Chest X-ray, PA view. Patient: 63 years old, sex M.
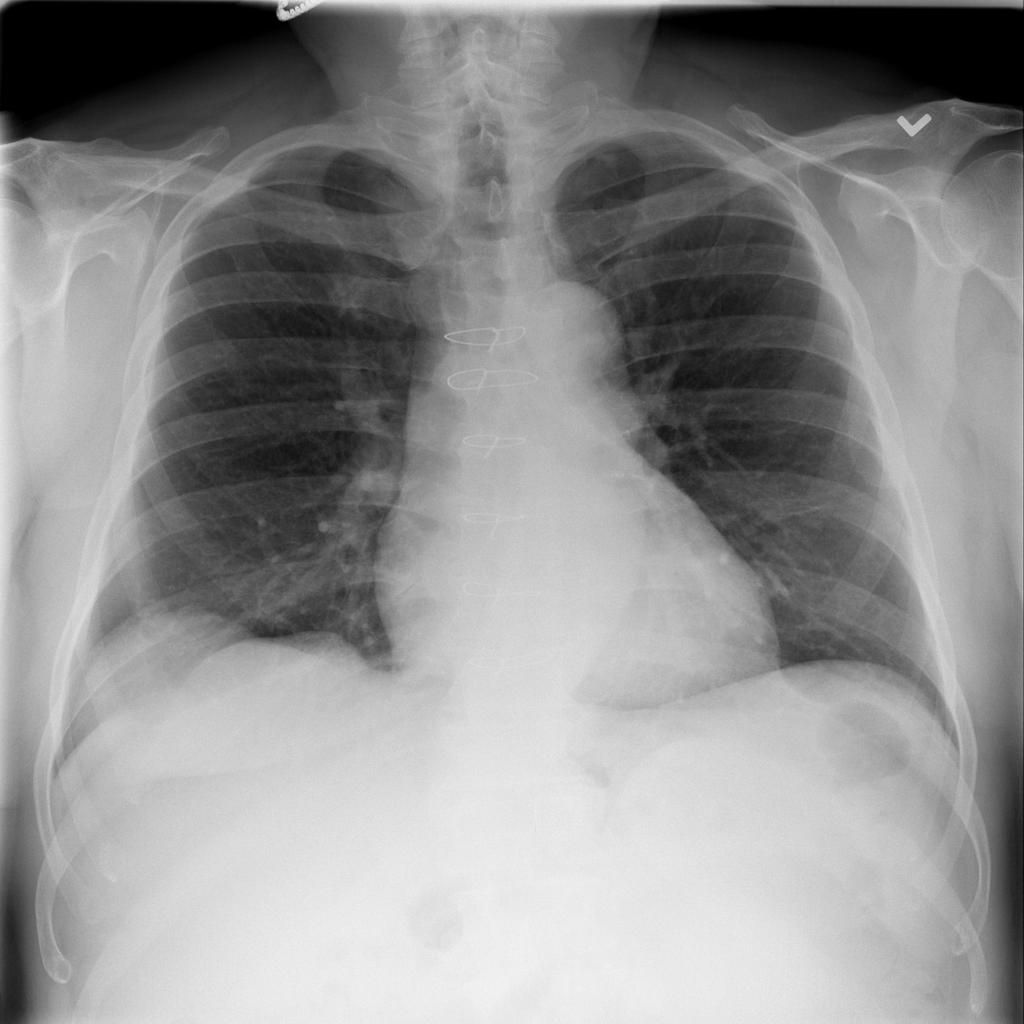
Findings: Infiltration